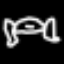
Label: frog